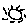
Label: sun